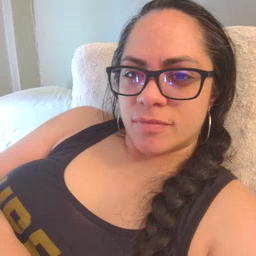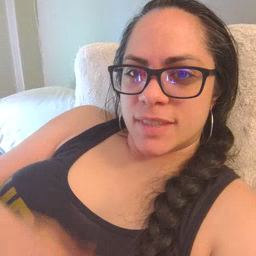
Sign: sleepy